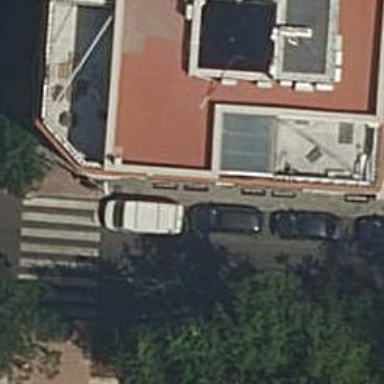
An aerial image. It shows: Restaurant.